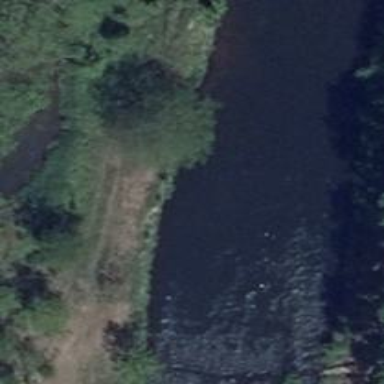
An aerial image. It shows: Beautiful river scene.